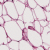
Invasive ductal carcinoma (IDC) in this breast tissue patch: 0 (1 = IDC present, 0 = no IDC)